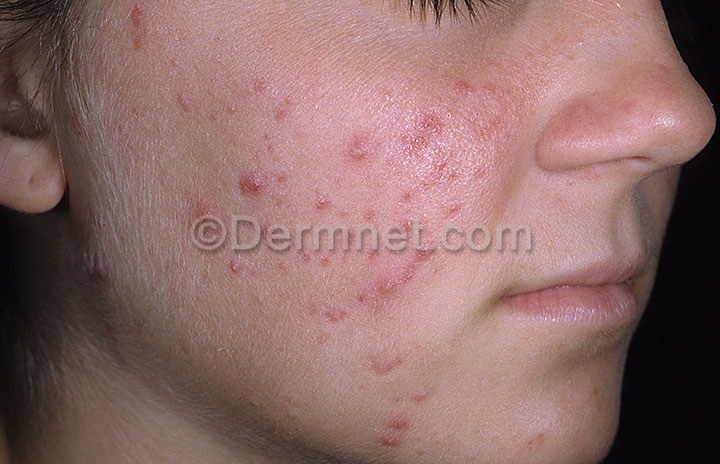
Disease: Acne and Rosacea Photos